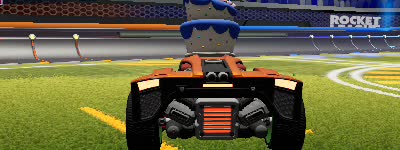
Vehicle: breakout